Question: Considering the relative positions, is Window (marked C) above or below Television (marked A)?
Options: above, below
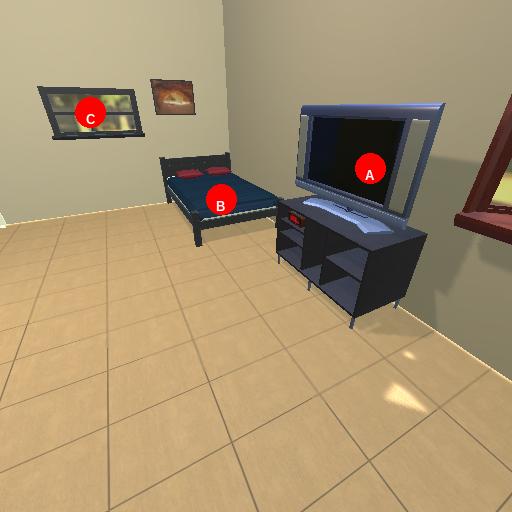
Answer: above